Field crop: maize
Growth stage: 2
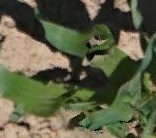
Species: maize